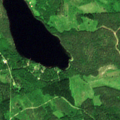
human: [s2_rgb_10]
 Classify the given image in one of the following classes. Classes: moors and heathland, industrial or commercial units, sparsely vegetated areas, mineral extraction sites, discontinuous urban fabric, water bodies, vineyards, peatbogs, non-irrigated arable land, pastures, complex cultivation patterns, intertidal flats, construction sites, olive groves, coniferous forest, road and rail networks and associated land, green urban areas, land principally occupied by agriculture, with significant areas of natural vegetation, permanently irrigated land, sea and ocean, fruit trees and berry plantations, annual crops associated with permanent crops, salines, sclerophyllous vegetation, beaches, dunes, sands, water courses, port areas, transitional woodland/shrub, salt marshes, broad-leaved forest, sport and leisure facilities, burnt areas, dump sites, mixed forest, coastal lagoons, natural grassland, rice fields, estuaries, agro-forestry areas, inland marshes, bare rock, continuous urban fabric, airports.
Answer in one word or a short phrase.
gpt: coniferous forest, mixed forest, water bodies